Question: I need to create an ordered list, which has text and pictures.
i.e.

To do this, I have put the text and images in tables.
'''
<ol>
<li>
<table>
<tr>
<td>
Tyrannasaurus
</td>
</tr>
<tr>
<td>
<img style="float: left; margin-top: 5px;" src="Tyrannasaurus.png" />
</td>
</tr>
</table>
</li>
<li>
<table>
<tr>
<td>
Brontosaurus
</td>
</tr>
<tr>
<td>
<img style="float: left; margin-top: 5px;" src="Brontosaurus.png" />
</td>
</tr>
</table>
</li>
<li>
<table>
<tr>
<td>
Triceratops
</td>
</tr>
<tr>
<td>
<img style="float: left; margin-top: 5px;" src="Triceratops.png" />
</td>
</tr>
</table>
</li>
</ol>
'''
However, the problem now is that the numbers don't actually line up with the text- the numbers are too high.
Is there a better method I should be using? It doesn't seem like it should be so hard.
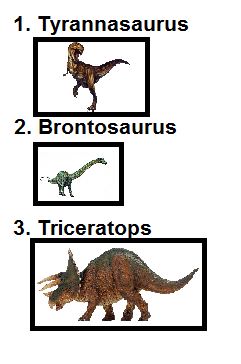
Answer: You can just use something like this:
'''
<ol>
<li>
<h3>Animal 1</h3>
<img src="http://lorempixel.com/400/200/animals/1/" alt="">
</li>
<li>
<h3>Animal 2</h3>
<img src="http://lorempixel.com/400/200/animals/2/" alt="">
</li>
<li>
<h3>Animal 3</h3>
<img src="http://lorempixel.com/400/200/animals/3/" alt="">
</li>
</ol>
'''
The above code looks this way:

### Fiddle: http://jsfiddle.net/praveenscience/gxqnbv7r/